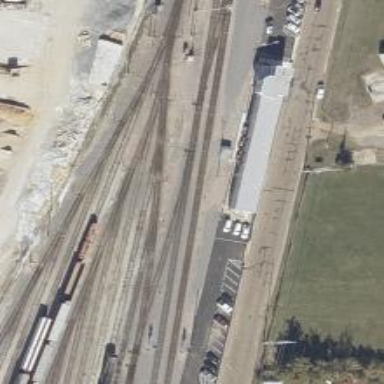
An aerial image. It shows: Abandoned railway siding.